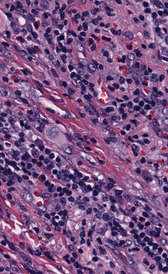
Tumor epithelial tissue: no
Tumor-associated stroma tissue: yes
Normal tissue: no